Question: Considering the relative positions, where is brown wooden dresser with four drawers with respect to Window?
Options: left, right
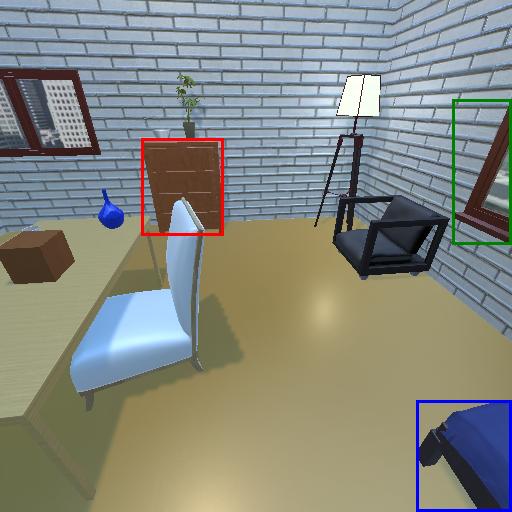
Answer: left